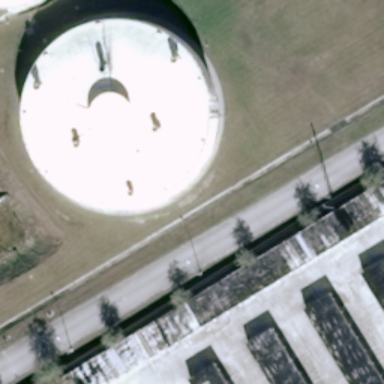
A storage tank is on the lawn .